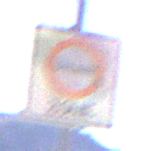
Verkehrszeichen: BeginnUmweltzone
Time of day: Midday
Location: Outdoor (Nature)
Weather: Clear
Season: NotSpecified
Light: Natural